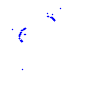
Particle: proton